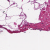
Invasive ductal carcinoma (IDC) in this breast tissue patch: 0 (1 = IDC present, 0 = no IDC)